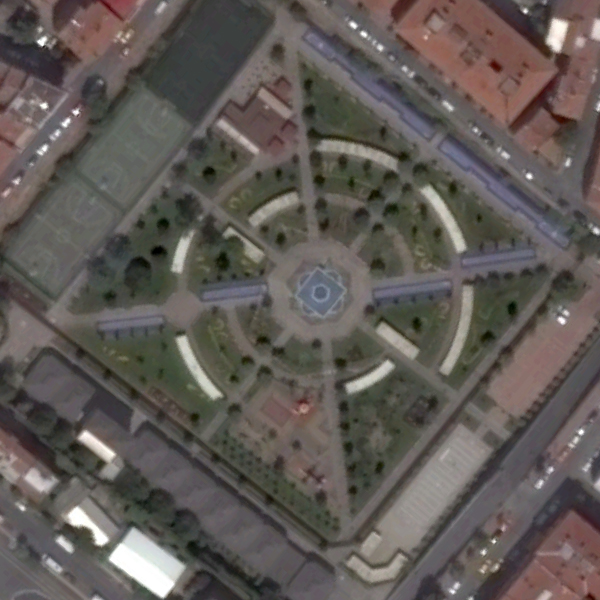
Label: Square